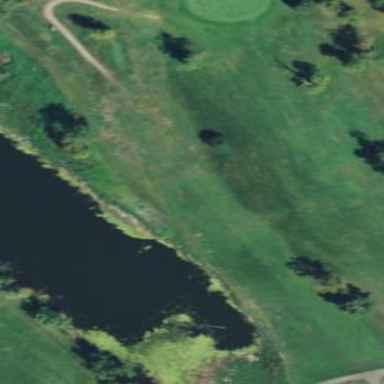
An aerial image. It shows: Scenic golf fairway.